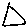
Label: triangle